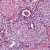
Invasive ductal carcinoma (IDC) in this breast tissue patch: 1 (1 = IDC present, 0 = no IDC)